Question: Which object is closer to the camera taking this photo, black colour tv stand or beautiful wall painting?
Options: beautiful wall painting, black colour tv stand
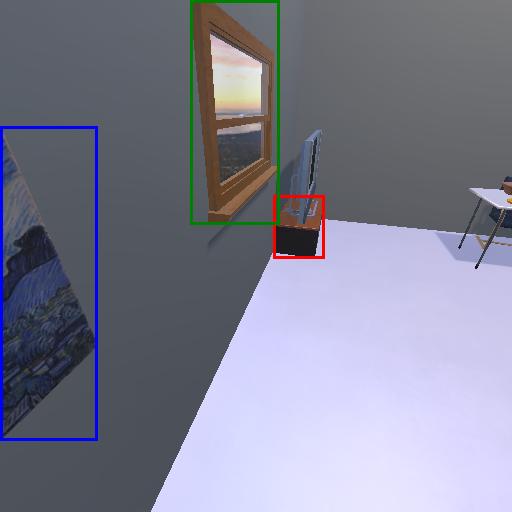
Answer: beautiful wall painting